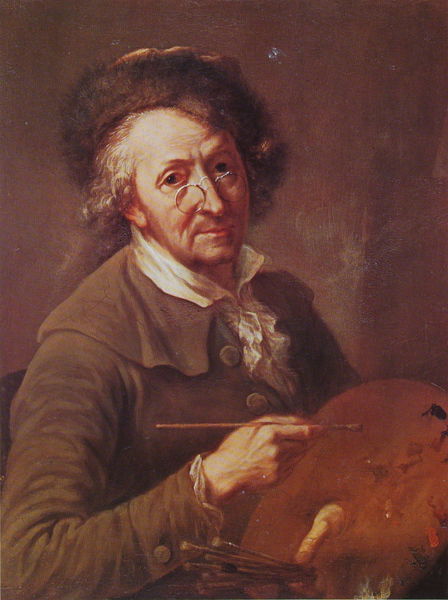
Titel: Selbstbildnis
Künstler: Franz Ignatz Oefele
Standort: München
Institution: Bayerisches Nationalmuseum
Schlagwörter: dunkel, gemälde, hand, haut, kopf, mann, schatten, weiß, gelb, grün, ocker, sitzen, braun, daumen, finger, grau, haar, hell, hintergrund, holz, hut, licht, mund, nase, raum, schwarz, stuhl, zimmer, blick, rot, beige, malerei, alt, anzug, gläser, hemd, jacke, mütze, wand, augen, barock, bluse, falten, gesicht, halten, inkarnat, kleidung, kragen, mensch, pelz, rembrandt, spitze, ärmel, bildnis, blicken, hände, portrait, porträt, spiegel, öl, auge, haare, mantel, stoff, stoffe, spitzen, direkter blick, kinn, knopf, lippe, lippen, locken, rechts, rund, perücke, kopfbedeckung, lehne, farben, mauer, farbe, monochrom, romantik, falte, brauen, pupillen, stuhllehne, atelier, maler, melancholie, staffelei, rüsche, rüschen, ölfarbe, ölfarben, knöpfe, revers, selbstporträt, weste, alter, greis, links, künstler, brille, selbstbildnis, manschetten, kopfputz, allegorie, malen, palette, pinsel, brillengestell, kneifer, zwicker, utensilien, selbstportrait, portät, halbporträt, brauntöne, adern, tonig, pelzmütze, pelzkappe, tempera, baumwolle, monokel, tafelbild, details, kauffmann, pallette, brillengläser, fein ausgemalt, handrücken, lange schüttere haare, magenfalten, malerpalette, mischen, röt, samtjacke, selbstportröt, utensilie, meta, malerbildnis, metaisierung